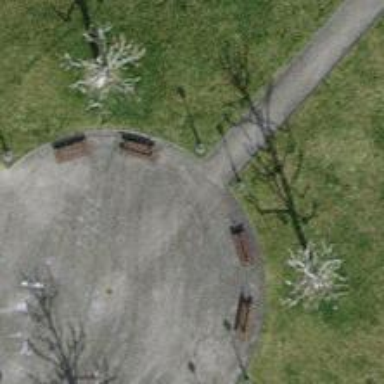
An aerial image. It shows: Bench.